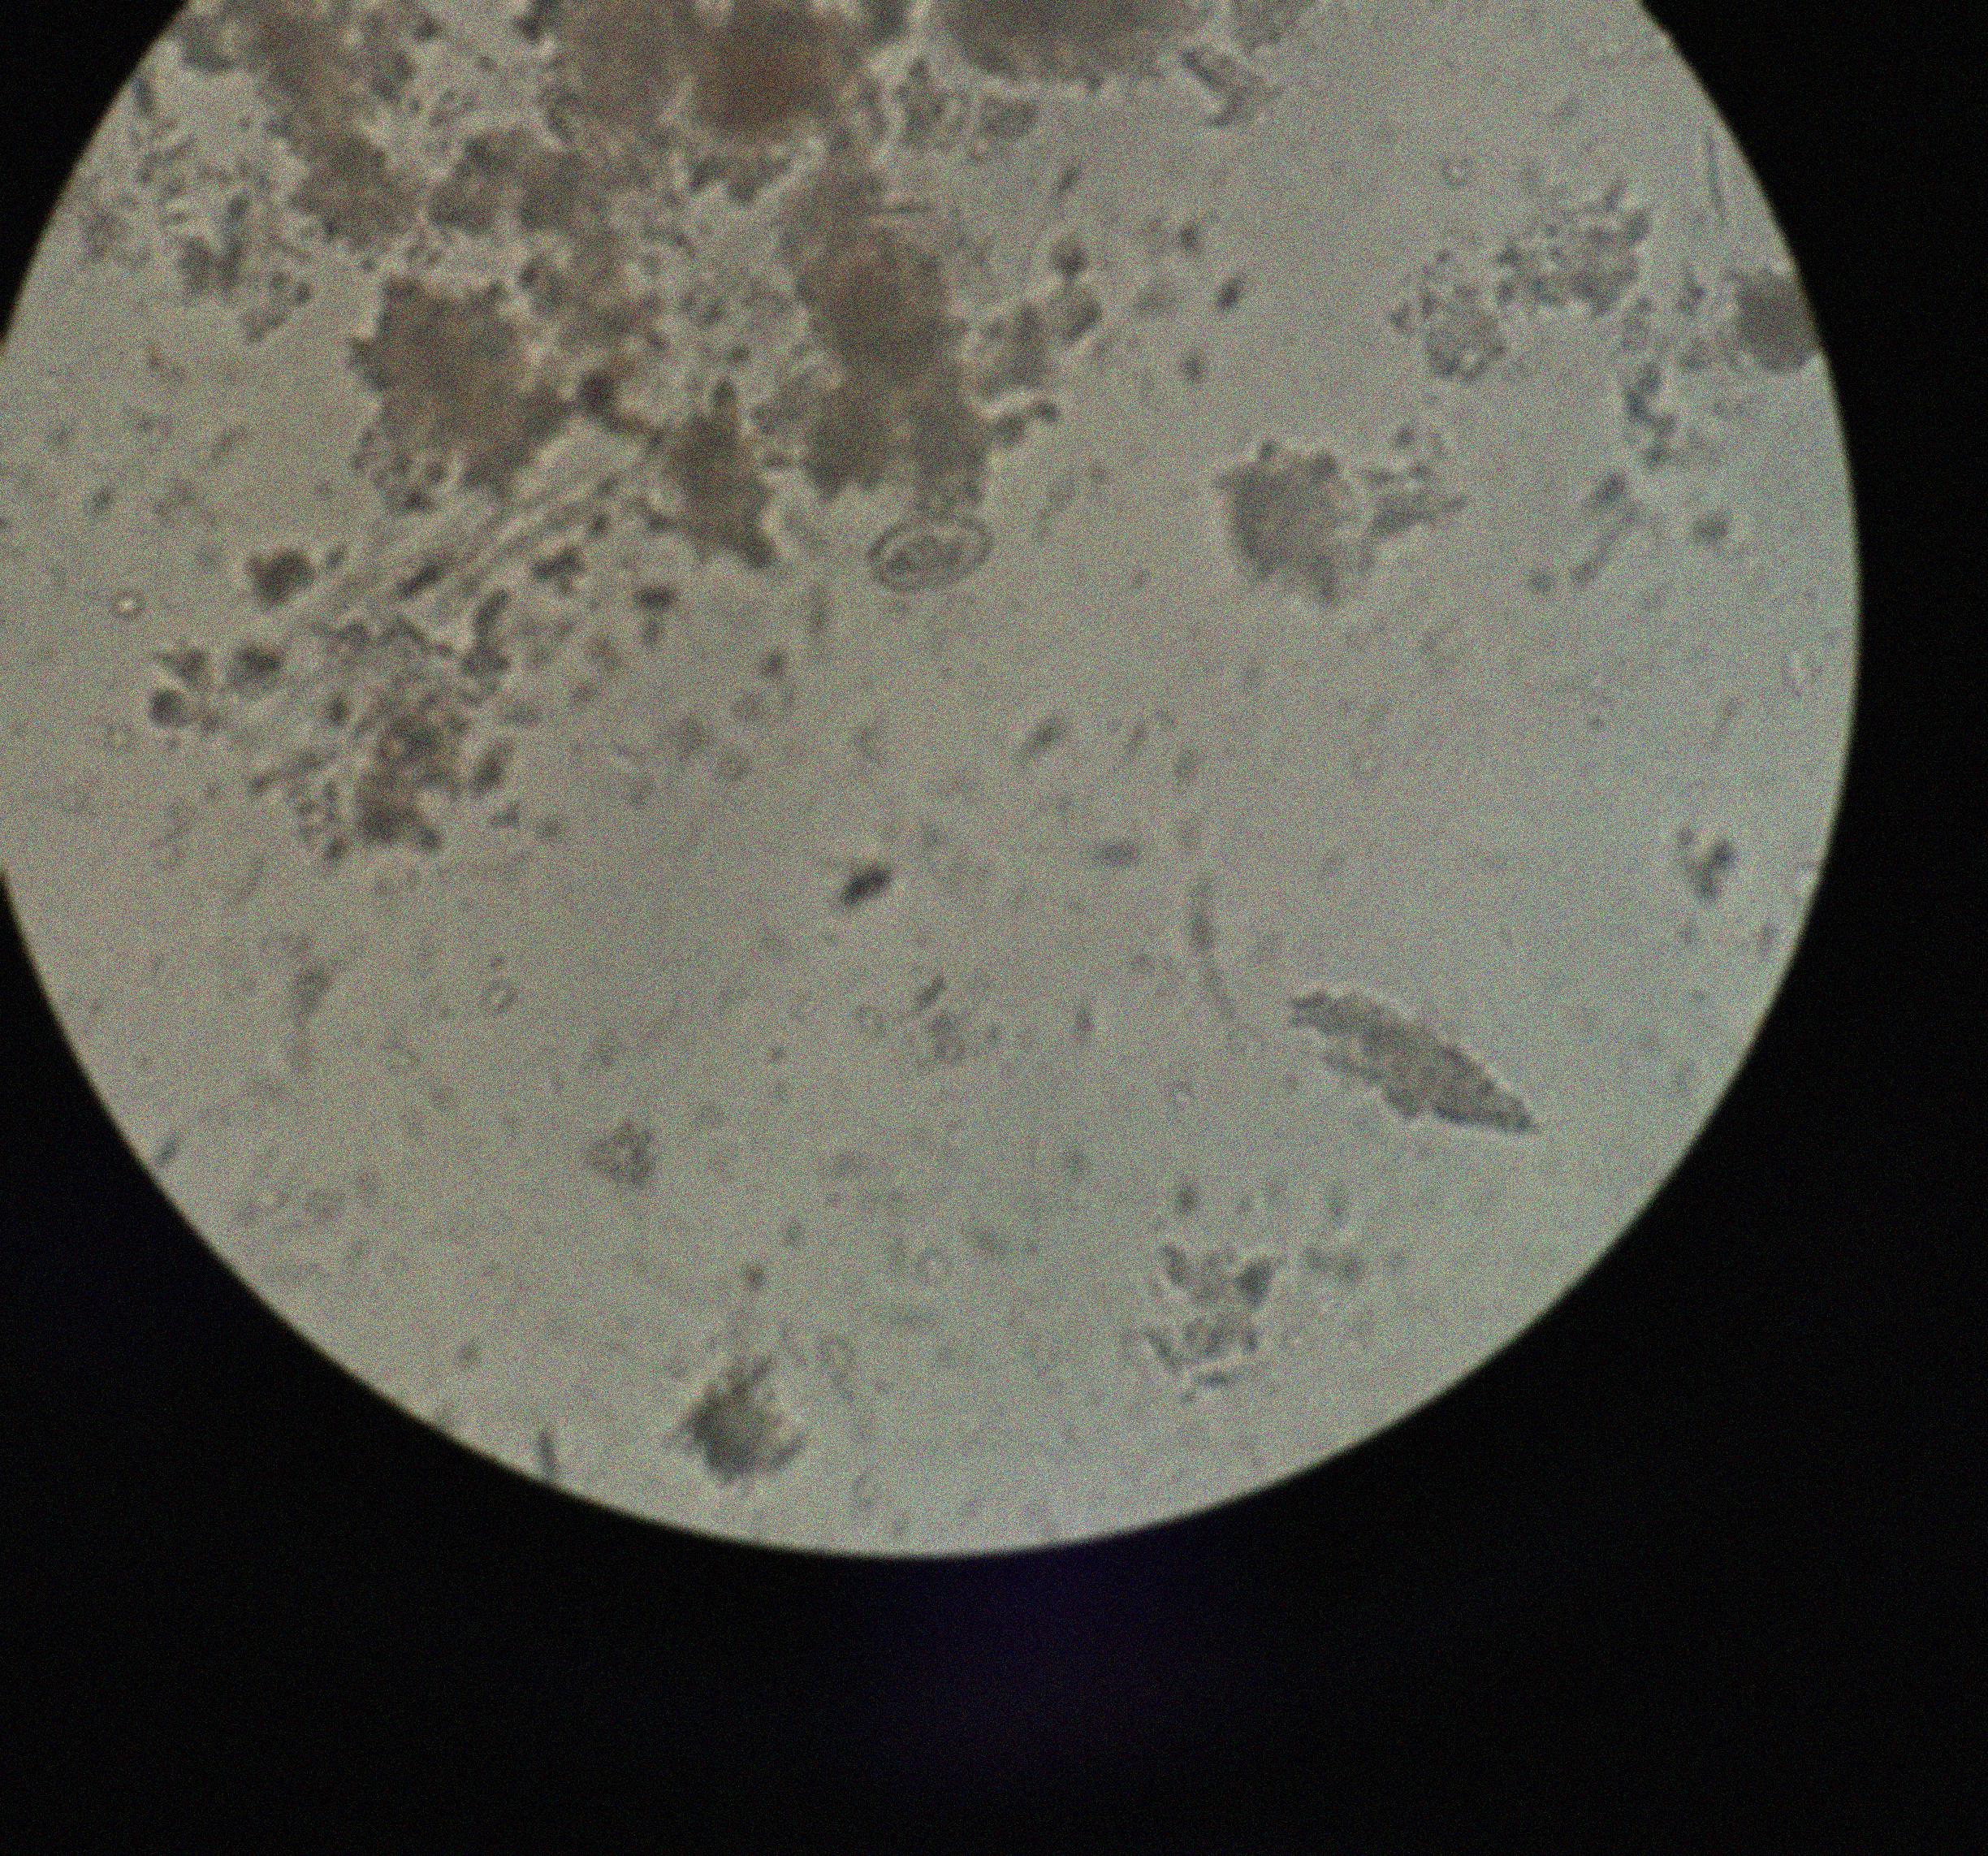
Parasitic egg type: Capillaria philippinensis